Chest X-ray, AP view. Patient: 36 years old, sex M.
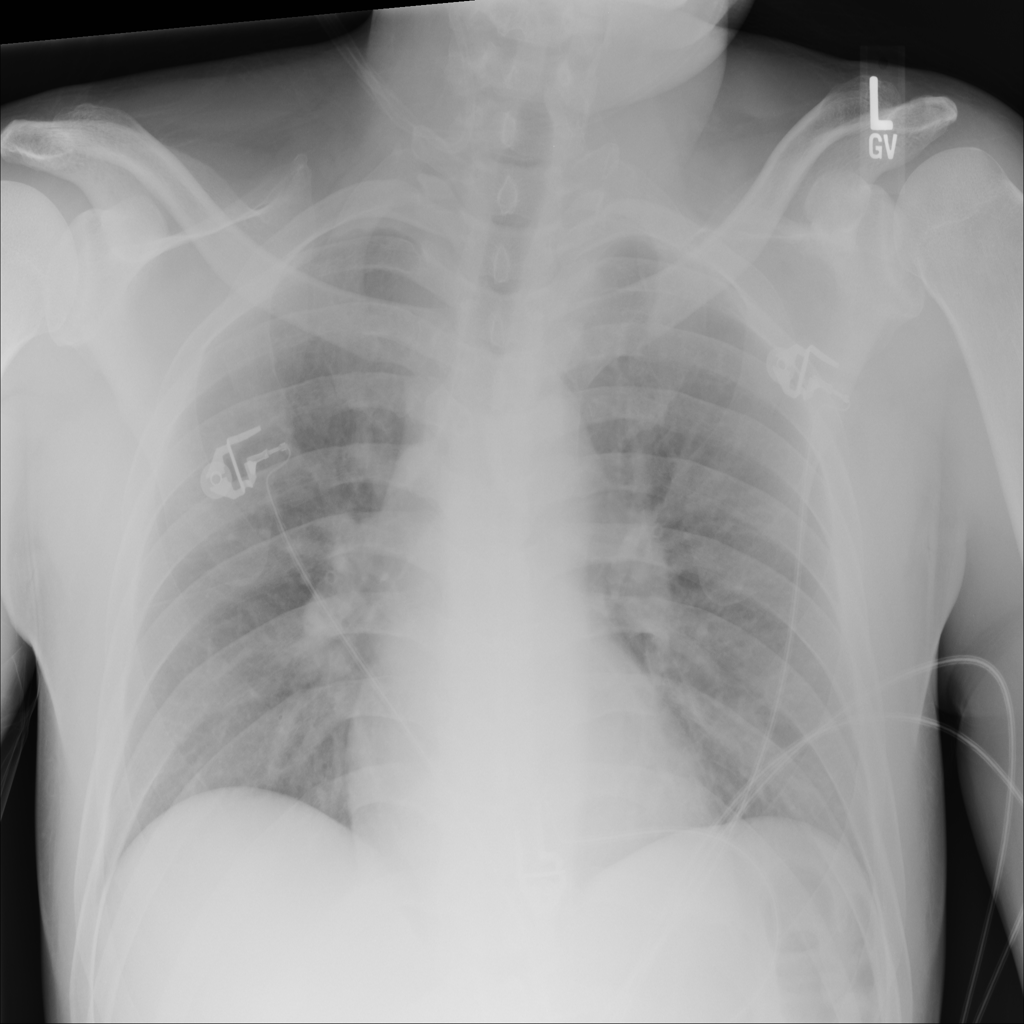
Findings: No Finding